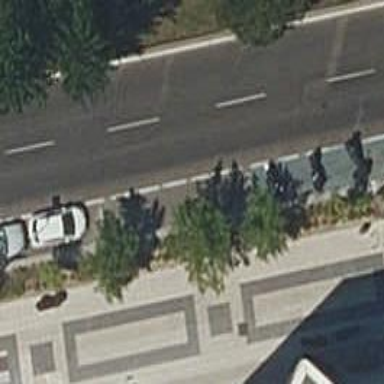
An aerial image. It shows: Motorcycle parking facility.